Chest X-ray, PA view. Patient: 74 years old, sex F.
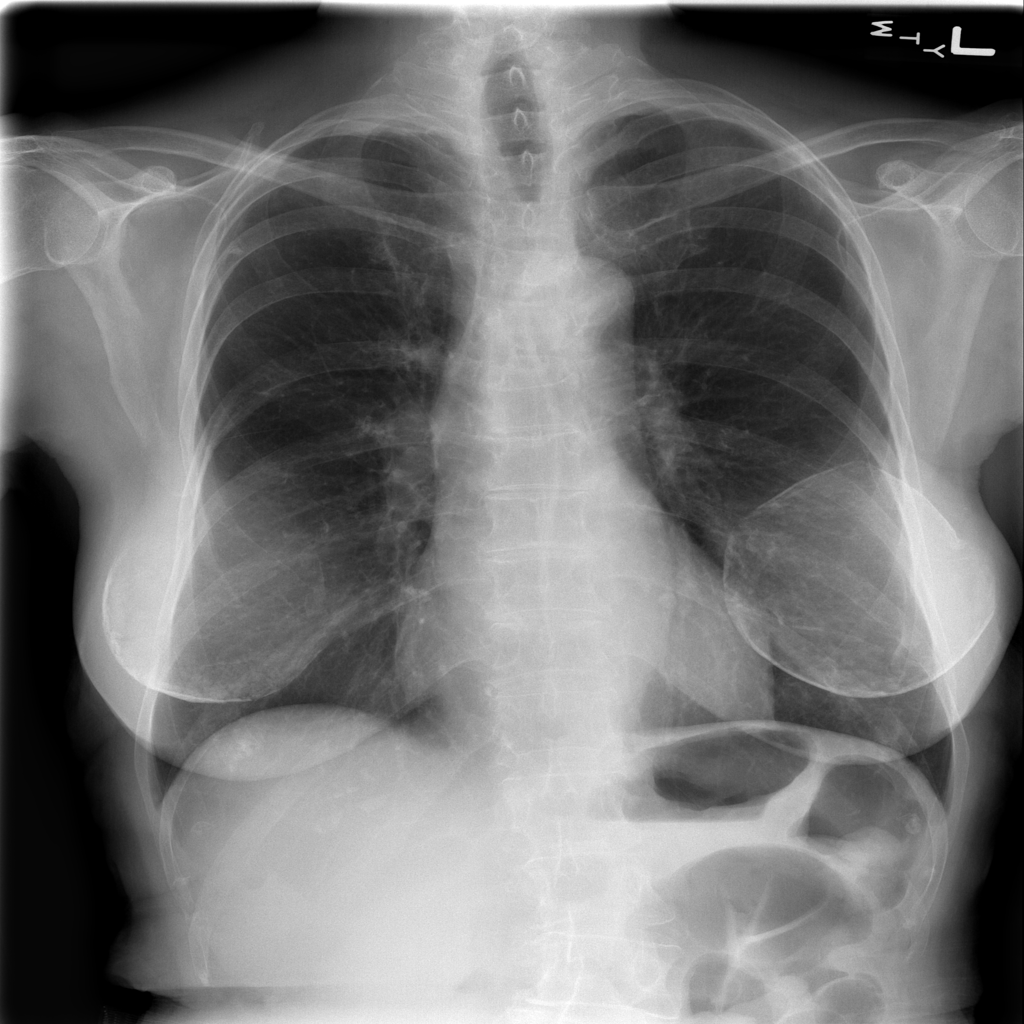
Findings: No Finding